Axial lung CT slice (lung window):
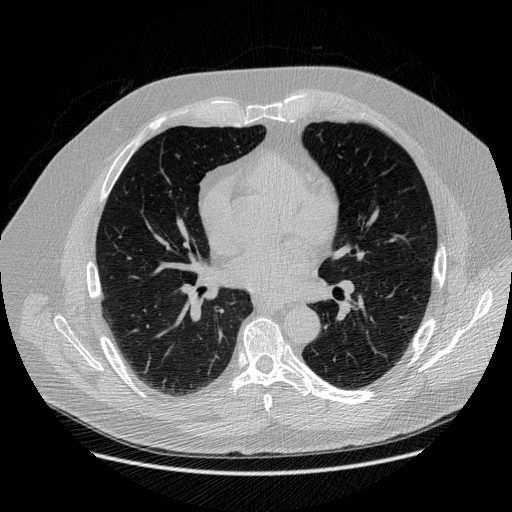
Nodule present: no